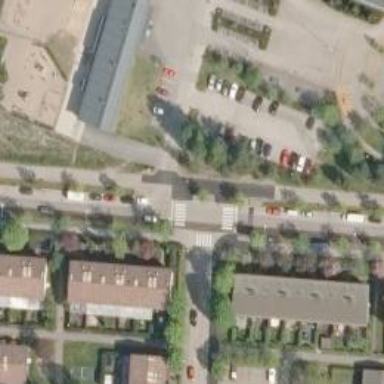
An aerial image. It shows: Uncontrolled crossing on the road.